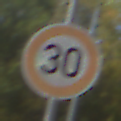
Verkehrszeichen: Geschwindigkeit30
Umgebung: Outdoor, Suburban
Tageszeit: MorningAfternoon
Wetter: Clear
Licht: Natural
Jahreszeit: NotSpecified
Kontrast: HighContrast